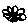
Label: flower